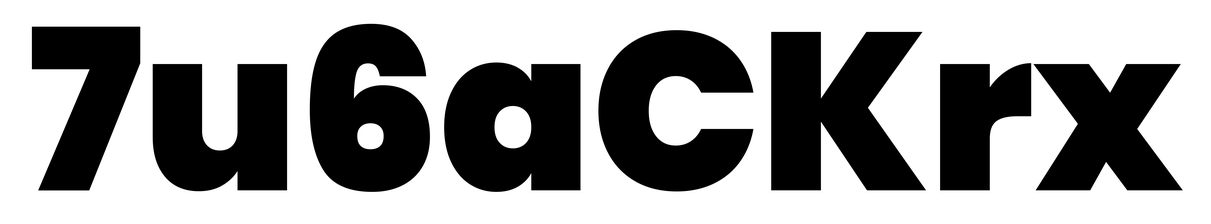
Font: Poppins-Black